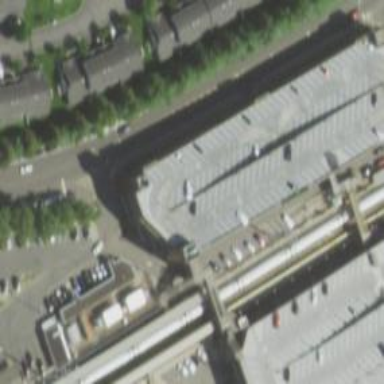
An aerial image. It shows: Multi-storey parking building.